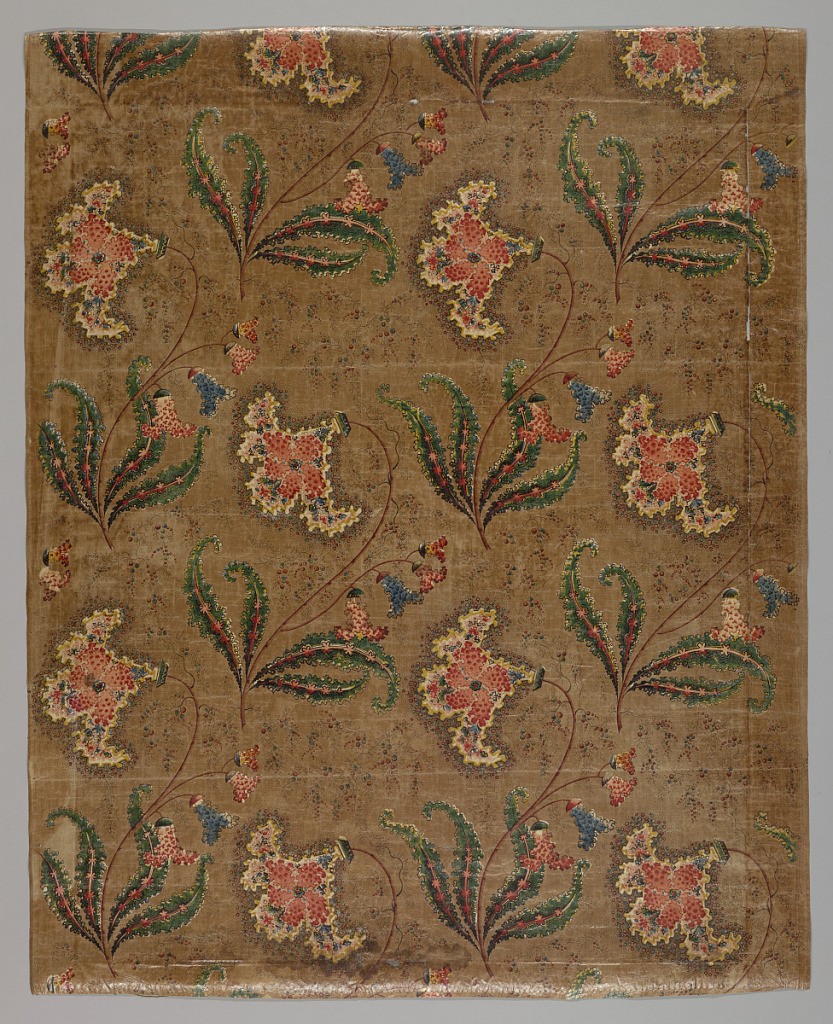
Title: Textile
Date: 1820–25
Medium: cotton Technique: roller and block printed
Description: Very fragile fragment of glazed chintz. Fantastic flower design framed by a jagged outline on a brown ground. Printing done by roller and block combination. Green color achieved by printing yellow and blue.